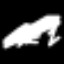
Label: pants